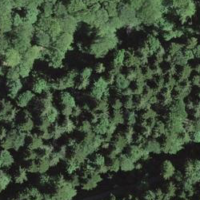
EUNIS habitat code: 44
Species observed at this site:
Sambucus racemosa